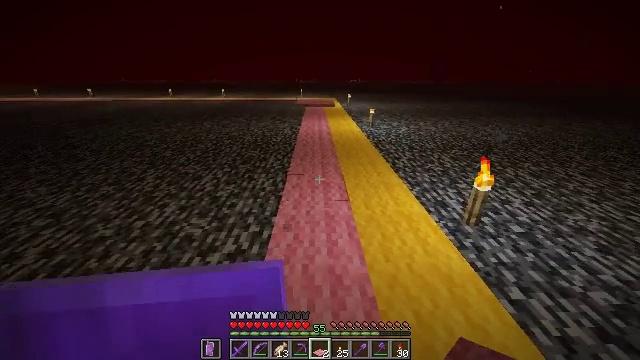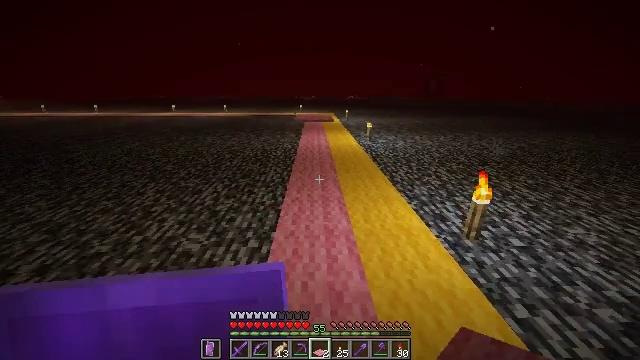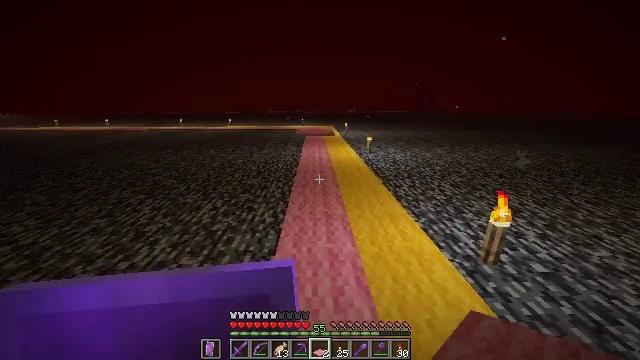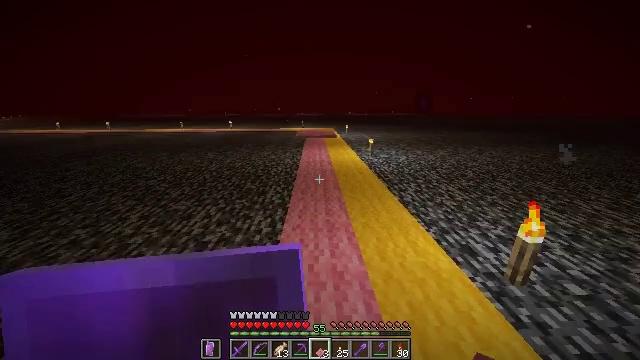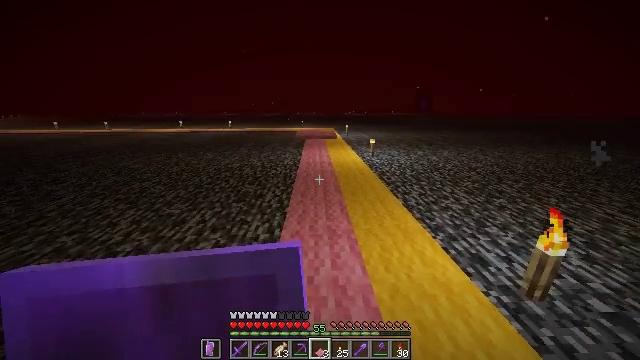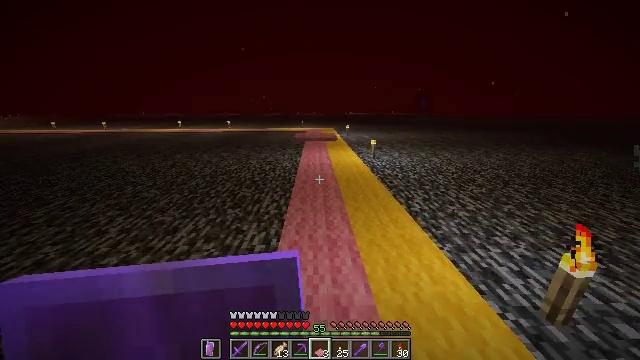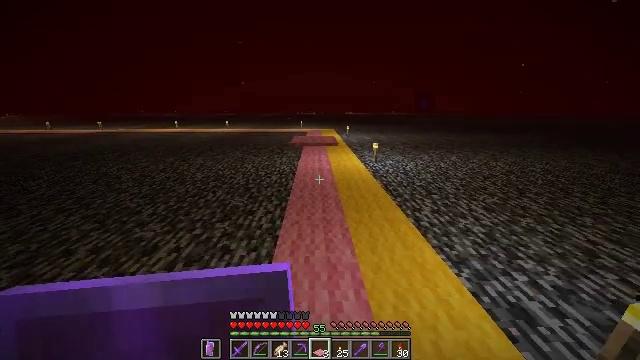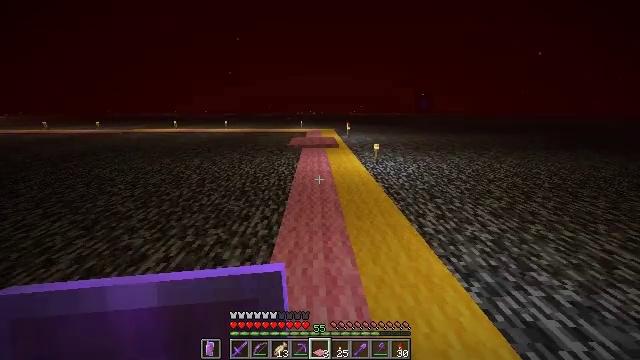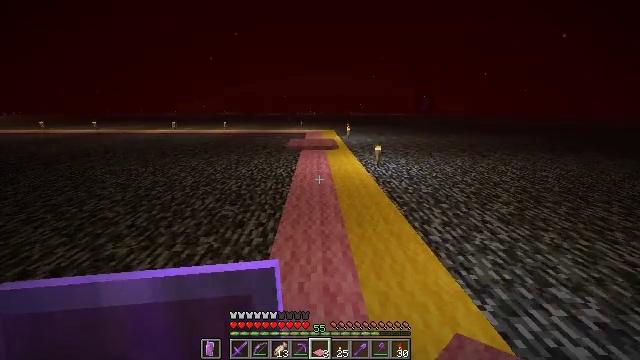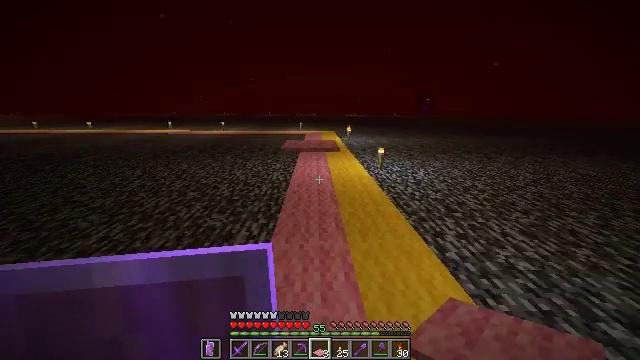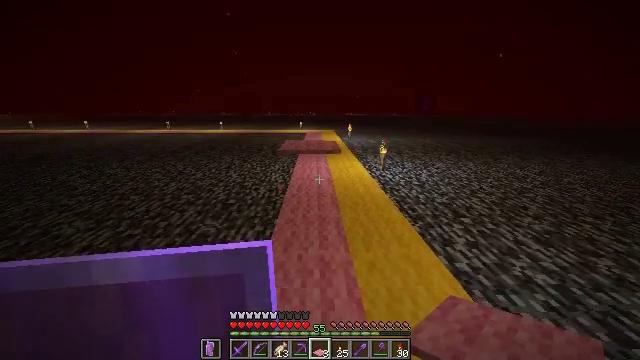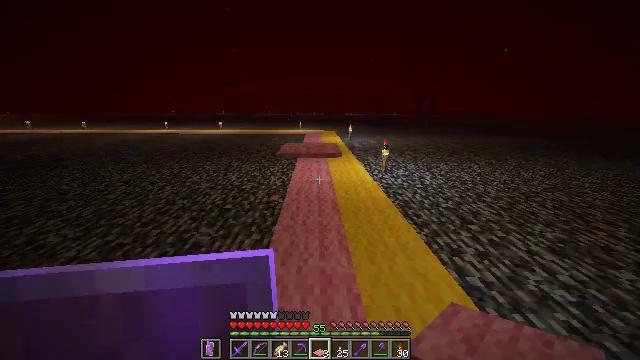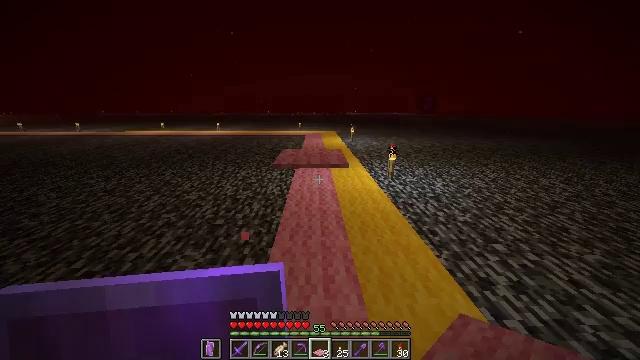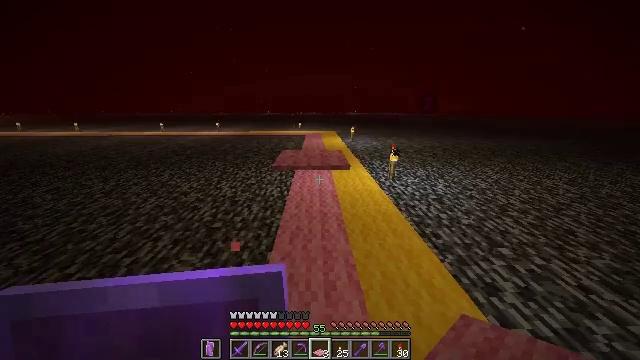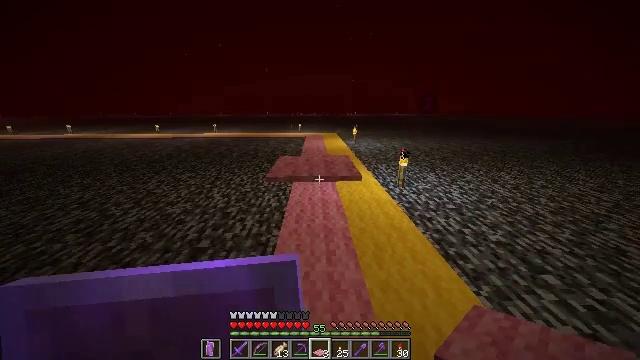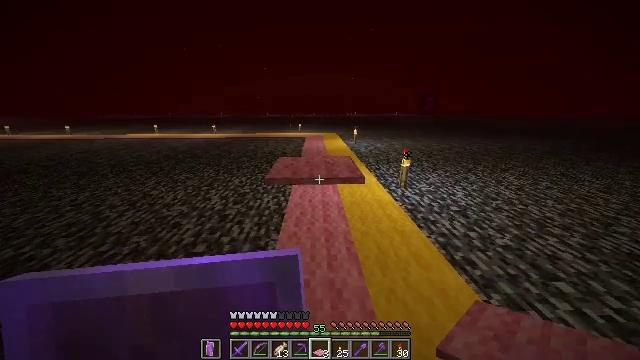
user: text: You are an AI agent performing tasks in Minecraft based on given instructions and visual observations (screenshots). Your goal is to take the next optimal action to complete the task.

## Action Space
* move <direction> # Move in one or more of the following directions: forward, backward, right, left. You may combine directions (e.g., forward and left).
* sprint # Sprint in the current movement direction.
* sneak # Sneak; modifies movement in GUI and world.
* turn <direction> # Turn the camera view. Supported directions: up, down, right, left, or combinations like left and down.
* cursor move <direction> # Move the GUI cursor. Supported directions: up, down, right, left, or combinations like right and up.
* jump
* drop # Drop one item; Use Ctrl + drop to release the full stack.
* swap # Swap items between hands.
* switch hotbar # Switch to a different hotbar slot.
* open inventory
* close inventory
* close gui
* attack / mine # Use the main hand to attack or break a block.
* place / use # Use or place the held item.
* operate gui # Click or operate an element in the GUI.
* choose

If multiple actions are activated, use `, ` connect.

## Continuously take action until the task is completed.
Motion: motion action
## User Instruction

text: mine block pink carpet
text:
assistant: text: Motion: move forward, sprint, turn up
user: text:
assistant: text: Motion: move forward, sprint, turn up
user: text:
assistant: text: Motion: move forward, sprint
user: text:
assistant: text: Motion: move forward, sprint
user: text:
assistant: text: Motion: move forward, sprint
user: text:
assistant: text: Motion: move forward, sprint
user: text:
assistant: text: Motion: move forward, sprint
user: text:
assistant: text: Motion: move forward, sprint
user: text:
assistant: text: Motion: move forward, sprint
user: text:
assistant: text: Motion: move forward, sprint
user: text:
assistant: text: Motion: move forward, sprint
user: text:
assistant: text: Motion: move forward, sprint
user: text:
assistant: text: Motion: move forward, sprint
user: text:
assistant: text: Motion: move forward, sprint
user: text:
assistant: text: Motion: move forward, sprint
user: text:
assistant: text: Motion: move forward, sprint
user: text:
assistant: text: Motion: move forward
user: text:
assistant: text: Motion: no_op
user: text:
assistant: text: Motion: turn down
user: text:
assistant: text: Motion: no_op
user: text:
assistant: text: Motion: no_op
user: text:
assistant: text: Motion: attack / mine
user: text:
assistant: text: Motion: attack / mine
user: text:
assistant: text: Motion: attack / mine
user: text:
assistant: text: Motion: turn down, attack / mine
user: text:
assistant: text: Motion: turn down, attack / mine
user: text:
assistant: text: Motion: turn down, attack / mine
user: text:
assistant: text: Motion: attack / mine
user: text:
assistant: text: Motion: attack / mine